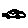
Label: car